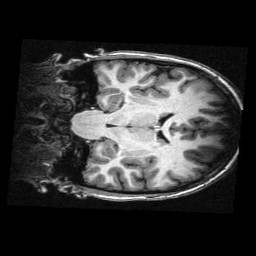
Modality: T1w
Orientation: coronal
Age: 14
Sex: female
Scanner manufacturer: siemens
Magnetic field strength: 3 T
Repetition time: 2.3 s
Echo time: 0.00336 s